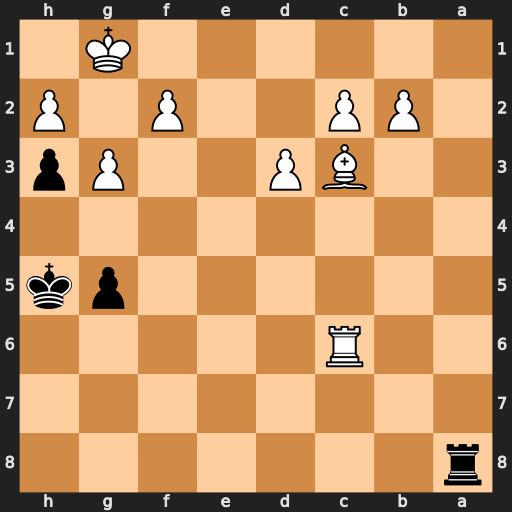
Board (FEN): r7/8/2R5/6pk/8/2BP2Pp/1PP2P1P/6K1
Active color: b
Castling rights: -
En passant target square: -
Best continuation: Ra1+ Be1 Rxe1#